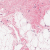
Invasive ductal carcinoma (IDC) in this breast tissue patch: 0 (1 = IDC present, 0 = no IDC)